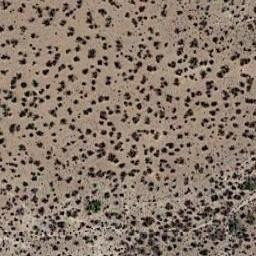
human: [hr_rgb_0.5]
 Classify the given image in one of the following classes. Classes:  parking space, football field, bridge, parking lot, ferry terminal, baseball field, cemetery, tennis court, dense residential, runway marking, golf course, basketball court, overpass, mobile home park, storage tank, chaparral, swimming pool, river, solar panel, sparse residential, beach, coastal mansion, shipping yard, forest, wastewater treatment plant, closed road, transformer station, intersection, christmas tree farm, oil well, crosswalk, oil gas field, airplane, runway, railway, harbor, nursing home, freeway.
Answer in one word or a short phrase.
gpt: chaparral